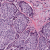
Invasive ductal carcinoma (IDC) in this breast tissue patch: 1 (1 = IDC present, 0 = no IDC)